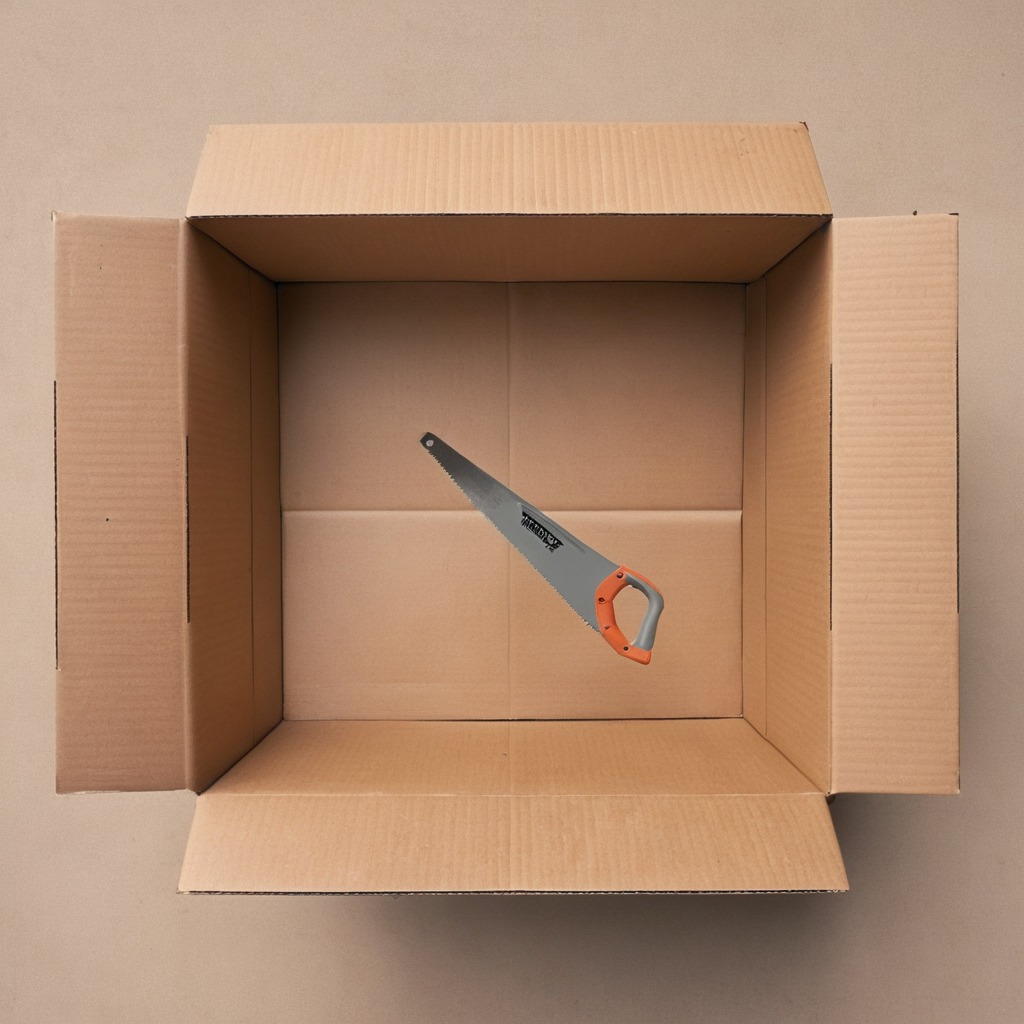
A handheld metal saw is lying on the cardboard box surface.